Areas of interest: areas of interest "Scenic Spot"
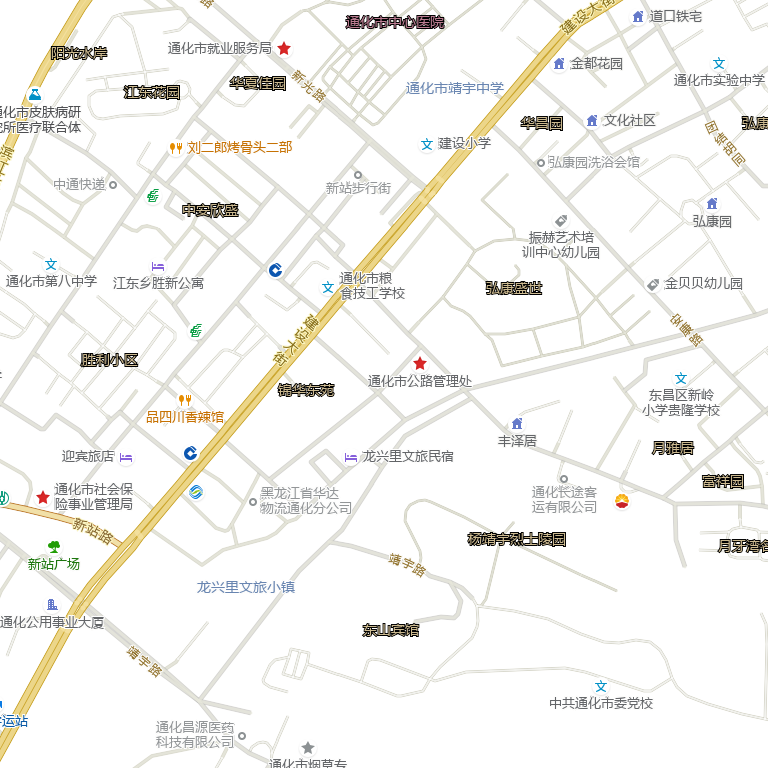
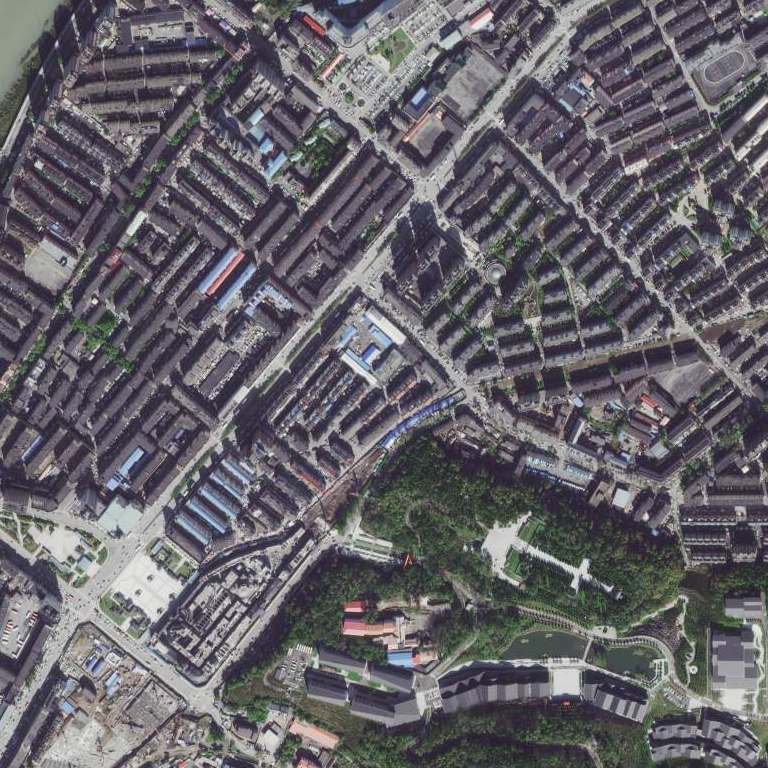